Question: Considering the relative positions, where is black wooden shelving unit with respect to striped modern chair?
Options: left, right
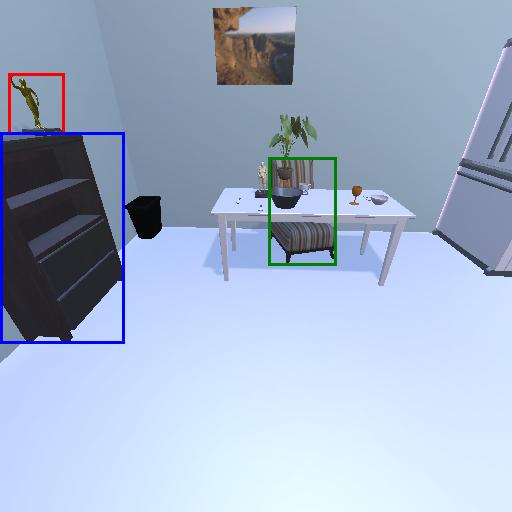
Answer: left